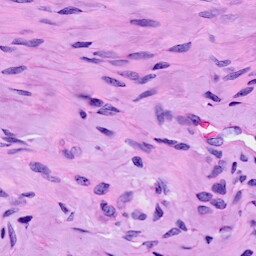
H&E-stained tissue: Cervix